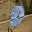
Label: 0